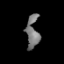
Tissue: prostate
Cell type: Endothelial cells
Senescence score: 0.7471
Nuclear area (px): 392
Mean DAPI intensity: 118.969